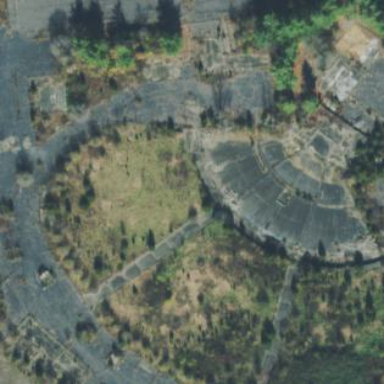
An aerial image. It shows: Historic theatre in ruins.